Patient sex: M
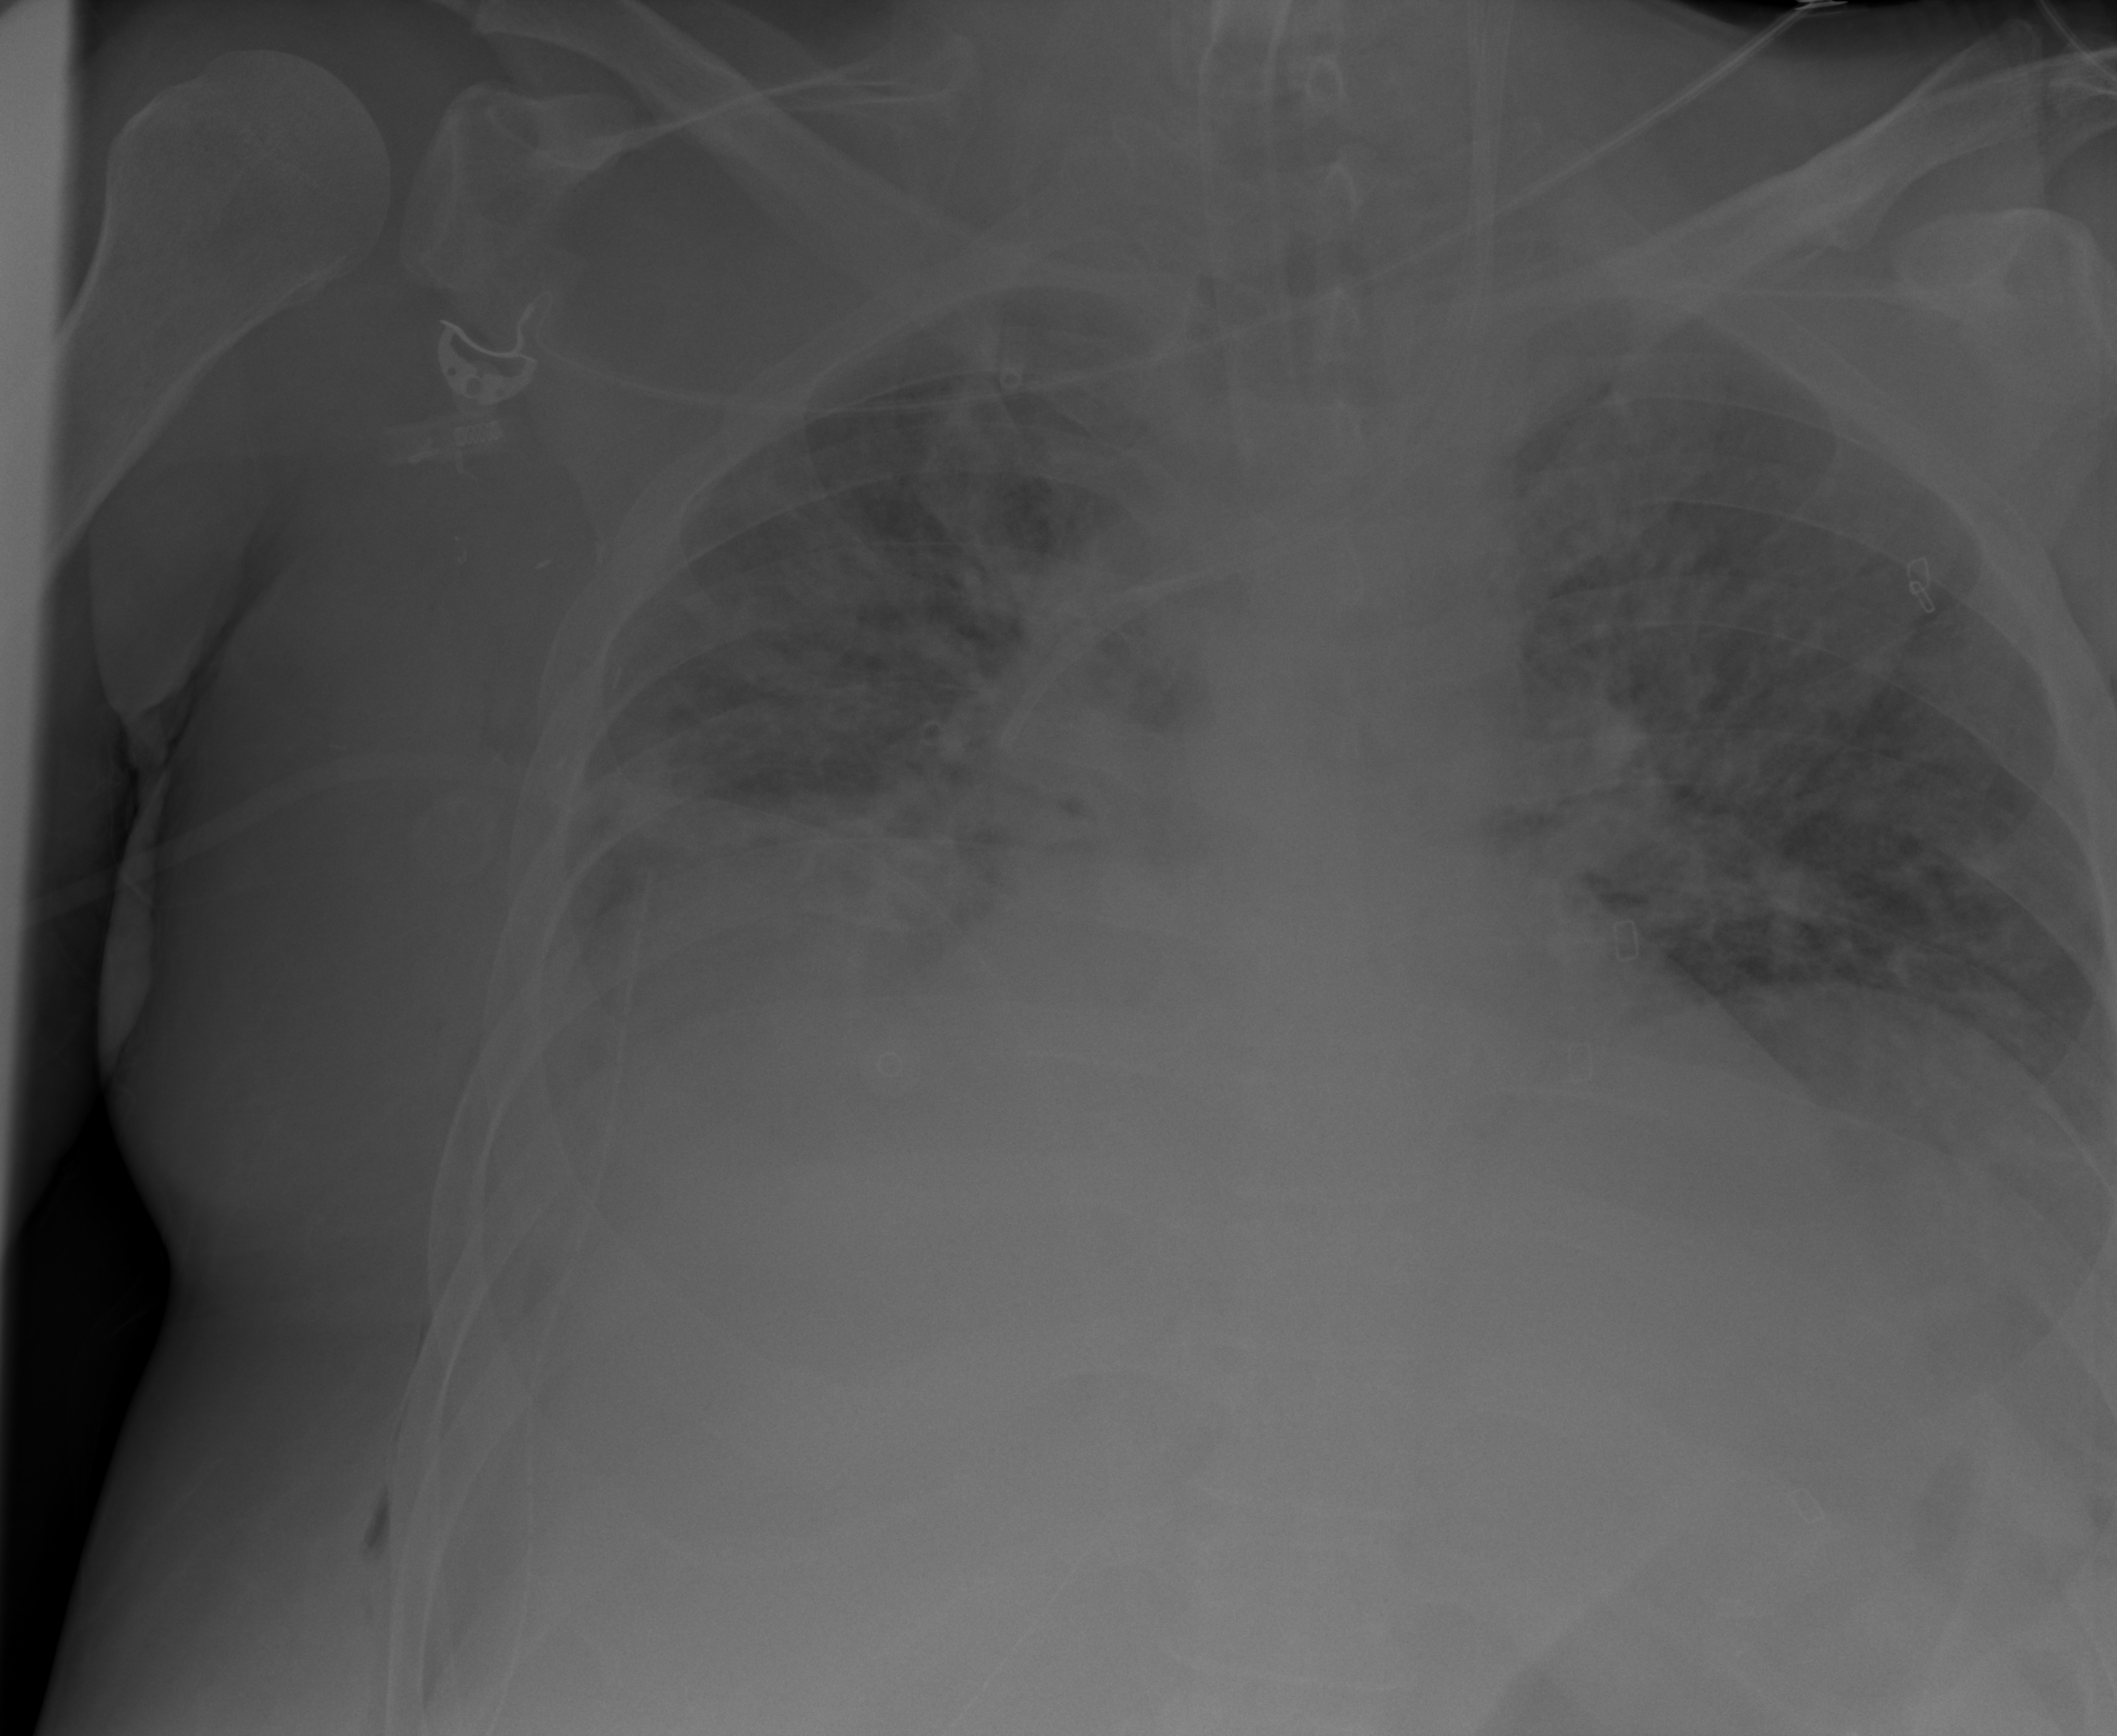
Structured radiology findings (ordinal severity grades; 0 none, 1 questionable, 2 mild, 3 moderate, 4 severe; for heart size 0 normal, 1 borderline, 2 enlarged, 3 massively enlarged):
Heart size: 1
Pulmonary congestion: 2
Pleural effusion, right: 2
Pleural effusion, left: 0
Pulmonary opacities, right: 2
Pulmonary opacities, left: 2
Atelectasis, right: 2
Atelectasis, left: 2